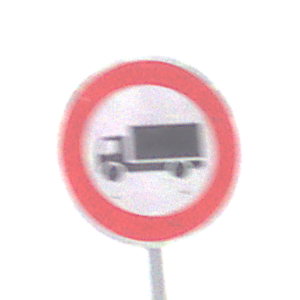
Verkehrszeichen: VerbotFuerKraftfahrzeugeUeberDreiKommaFuenfTonnen
Umgebung: Outdoor, Suburban
Tageszeit: MorningAfternoon
Wetter: PartlyCloudy
Licht: Natural
Jahreszeit: NotSpecified
Kontrast: HighContrast